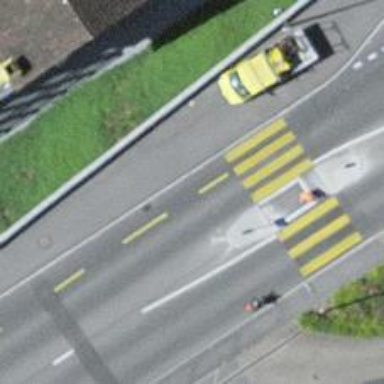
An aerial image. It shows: Primary highway with designated cycle lane and trolley wires.